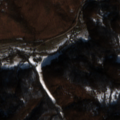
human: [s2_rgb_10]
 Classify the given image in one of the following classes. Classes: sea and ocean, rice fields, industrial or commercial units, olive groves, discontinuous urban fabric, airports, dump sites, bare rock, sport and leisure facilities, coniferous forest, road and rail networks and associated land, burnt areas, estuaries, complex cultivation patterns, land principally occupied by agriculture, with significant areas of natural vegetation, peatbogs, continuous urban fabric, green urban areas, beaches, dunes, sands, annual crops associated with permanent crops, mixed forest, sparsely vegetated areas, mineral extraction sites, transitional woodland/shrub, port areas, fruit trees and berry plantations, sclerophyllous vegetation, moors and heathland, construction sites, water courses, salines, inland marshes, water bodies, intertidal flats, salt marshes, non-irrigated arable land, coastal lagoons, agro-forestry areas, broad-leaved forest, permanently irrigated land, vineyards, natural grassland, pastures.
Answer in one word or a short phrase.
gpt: land principally occupied by agriculture, with significant areas of natural vegetation, broad-leaved forest